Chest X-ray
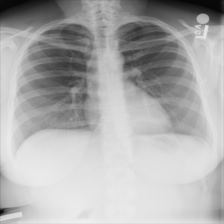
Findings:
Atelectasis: negative
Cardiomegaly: negative
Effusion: negative
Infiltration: negative
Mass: negative
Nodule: negative
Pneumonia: negative
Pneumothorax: negative
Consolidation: negative
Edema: negative
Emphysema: negative
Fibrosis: negative
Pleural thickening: negative
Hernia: negative